Question: I was wondering if the following structure is possible.

Here I have a div of fixed width and height (the outer box). I made it to have fixed width and height because it's a list item and I want them to be uniform. Now, I'm having a problem with the Description area. I want it to have text that will wrap into multiple lines, and if it doesn't fit, it would show an ellipses. Now I'm planning to set the font-size and line-height strictly as to maybe show 2 lines of text in the Description div. Is this correct? I'm worried that the rendering will be messed up on some browsers and the design might be very fragile. I'm also a bit unsure on how to implement the ellipses using CSS-only solution. I've tried the 'text-overflow: ellipsis' but couldn't quite get it to work.
To be honest, I'm still not sure if I'm on the right path. I'm thinking there might already be an existing/better solution for this structure. Is anyone else doing this? Any help would be very much appreciated. Thanks.
<URL>
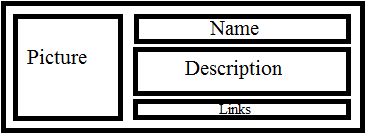
Answer: I got the solution from this question:
<URL>
I chose to use the plugin jQuery dotdotdot.